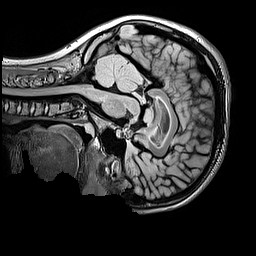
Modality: FLAIR
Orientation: sagittal
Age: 10
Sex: male
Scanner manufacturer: siemens
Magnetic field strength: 3 T
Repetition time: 5 s
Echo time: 0.388 s